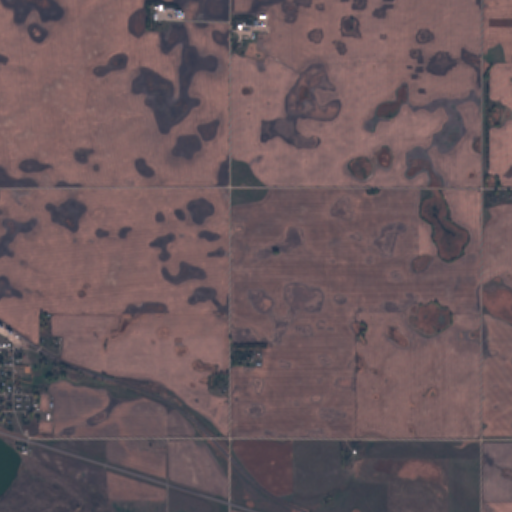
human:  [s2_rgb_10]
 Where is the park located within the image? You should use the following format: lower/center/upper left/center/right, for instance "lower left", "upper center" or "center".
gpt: The park is located in the lower left of the image.
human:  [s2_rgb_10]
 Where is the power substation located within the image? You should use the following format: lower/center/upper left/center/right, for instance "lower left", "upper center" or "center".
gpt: The power substation is located in the lower left of the image.
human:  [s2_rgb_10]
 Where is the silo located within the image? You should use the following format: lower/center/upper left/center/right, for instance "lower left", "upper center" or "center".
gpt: The silo is located in the lower left of the image.
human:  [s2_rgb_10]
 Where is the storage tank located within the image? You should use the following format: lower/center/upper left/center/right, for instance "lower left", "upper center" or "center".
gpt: The storage tank is located in the lower left of the image.
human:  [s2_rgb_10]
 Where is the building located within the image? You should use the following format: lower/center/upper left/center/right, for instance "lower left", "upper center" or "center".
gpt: The building is located in the left of the image.
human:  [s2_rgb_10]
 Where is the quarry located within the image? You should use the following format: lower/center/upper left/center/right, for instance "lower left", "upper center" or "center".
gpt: There is no quarry in the image.